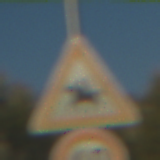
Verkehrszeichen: ReiterRechts
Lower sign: Geschwindigkeit40
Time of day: SunriseSunset
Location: Outdoor (RoadRail)
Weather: Clear
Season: NotSpecified
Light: Natural